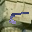
Label: 5